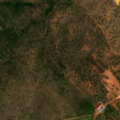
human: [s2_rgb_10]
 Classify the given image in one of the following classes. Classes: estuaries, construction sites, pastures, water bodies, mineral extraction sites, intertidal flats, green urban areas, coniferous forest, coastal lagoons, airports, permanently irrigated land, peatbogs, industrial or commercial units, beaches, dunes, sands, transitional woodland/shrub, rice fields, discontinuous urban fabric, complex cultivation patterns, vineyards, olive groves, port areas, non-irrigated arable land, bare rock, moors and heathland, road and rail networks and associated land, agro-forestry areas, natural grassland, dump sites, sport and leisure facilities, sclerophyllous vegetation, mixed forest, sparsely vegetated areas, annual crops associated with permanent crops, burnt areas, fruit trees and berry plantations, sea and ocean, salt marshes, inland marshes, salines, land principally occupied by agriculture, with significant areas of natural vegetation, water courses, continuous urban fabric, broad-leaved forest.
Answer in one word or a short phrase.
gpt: non-irrigated arable land, pastures, agro-forestry areas